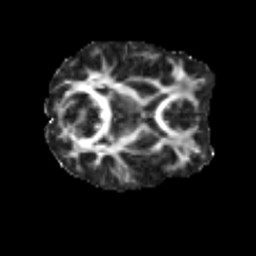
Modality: FA
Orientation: axial
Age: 25
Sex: female
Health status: healthy
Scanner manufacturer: siemens
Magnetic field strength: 3 T
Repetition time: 3.6 s
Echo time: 0.0964 s